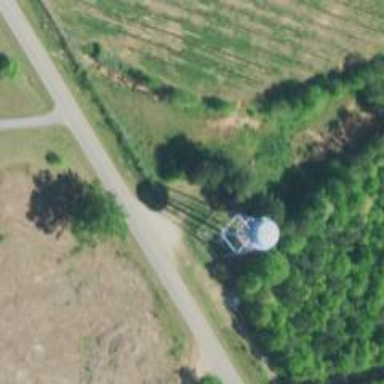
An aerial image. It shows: Water tower that is man-made.